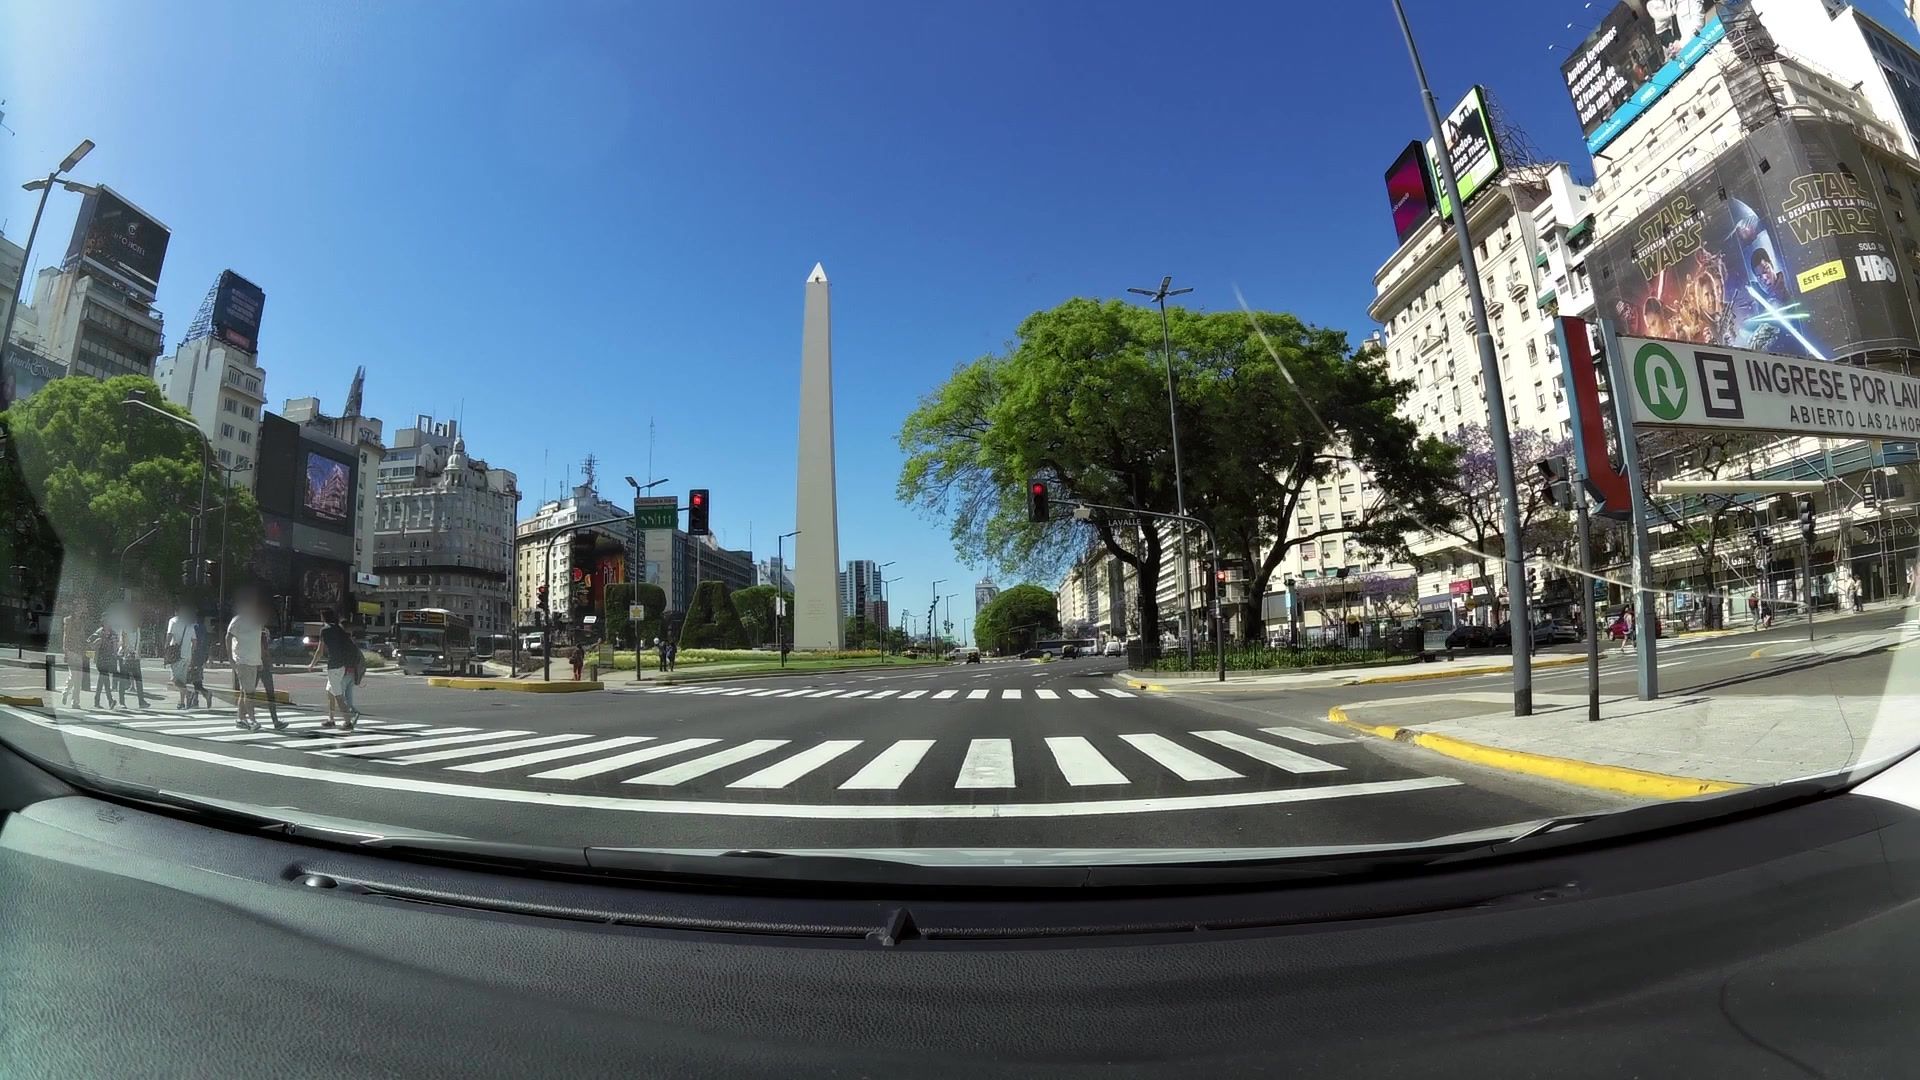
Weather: clear
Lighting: day
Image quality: good
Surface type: driving surface
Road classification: trunk
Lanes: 5.0
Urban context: urban centre
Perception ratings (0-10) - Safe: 3.76, Lively: 8.49, Beautiful: 5.63, Boring: 1.36, Depressing: 4.86, Wealthy: 8.27